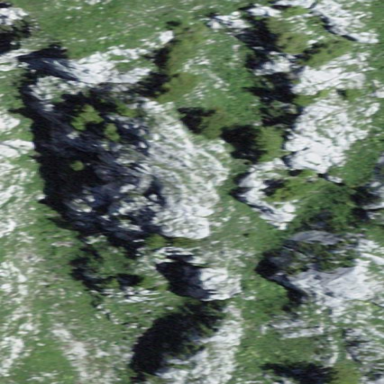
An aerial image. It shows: Landscape dominated by bare rock.